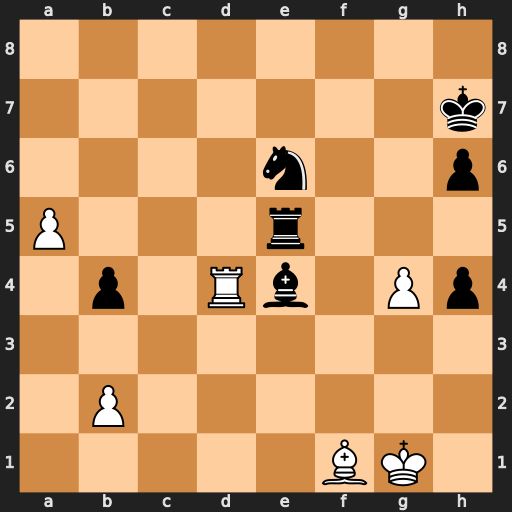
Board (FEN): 8/7k/4n2p/P3r3/1p1Rb1Pp/8/1P6/5BK1
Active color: w
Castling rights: -
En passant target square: -
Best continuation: Rxe4 Rxe4 Bd3